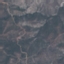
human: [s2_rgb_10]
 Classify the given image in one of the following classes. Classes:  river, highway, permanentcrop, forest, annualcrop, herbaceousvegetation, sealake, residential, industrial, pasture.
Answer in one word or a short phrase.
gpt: HerbaceousVegetation